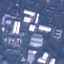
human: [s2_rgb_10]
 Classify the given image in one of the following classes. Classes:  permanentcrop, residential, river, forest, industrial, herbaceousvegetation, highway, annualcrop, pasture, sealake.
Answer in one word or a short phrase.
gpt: Industrial